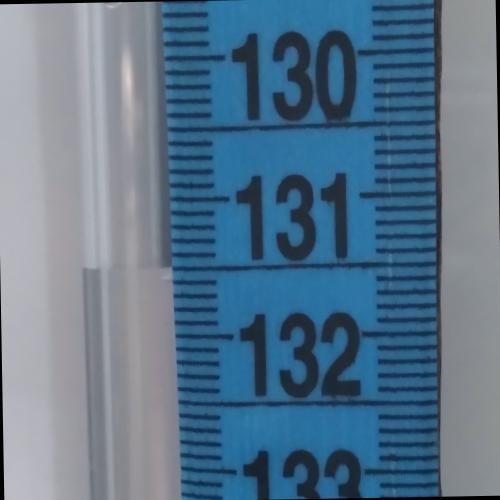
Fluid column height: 131.5 cm